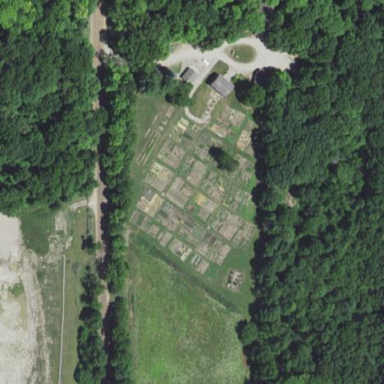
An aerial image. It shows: Area designated for allotments.